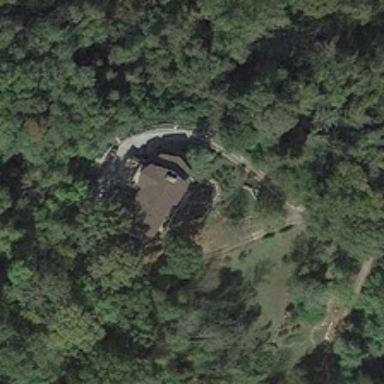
A building is surrounded by many green trees .